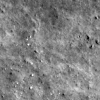
Atmospheric dust classification: not_dusty